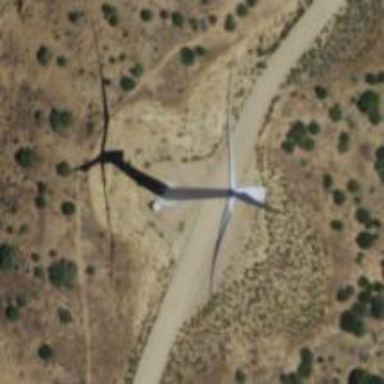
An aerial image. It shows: Wind turbine generator that utilizes wind as its source for generating electricity. It is of the horizontal axis type.